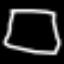
Label: square